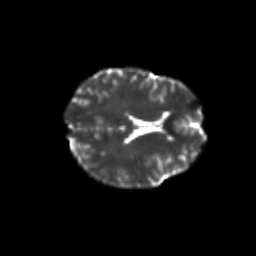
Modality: T2w
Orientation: axial
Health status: healthy
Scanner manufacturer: philips
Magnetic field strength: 3 T
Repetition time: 6.964 s
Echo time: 0.092 s